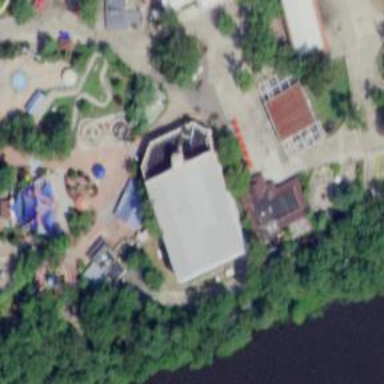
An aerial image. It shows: Tourist attraction.